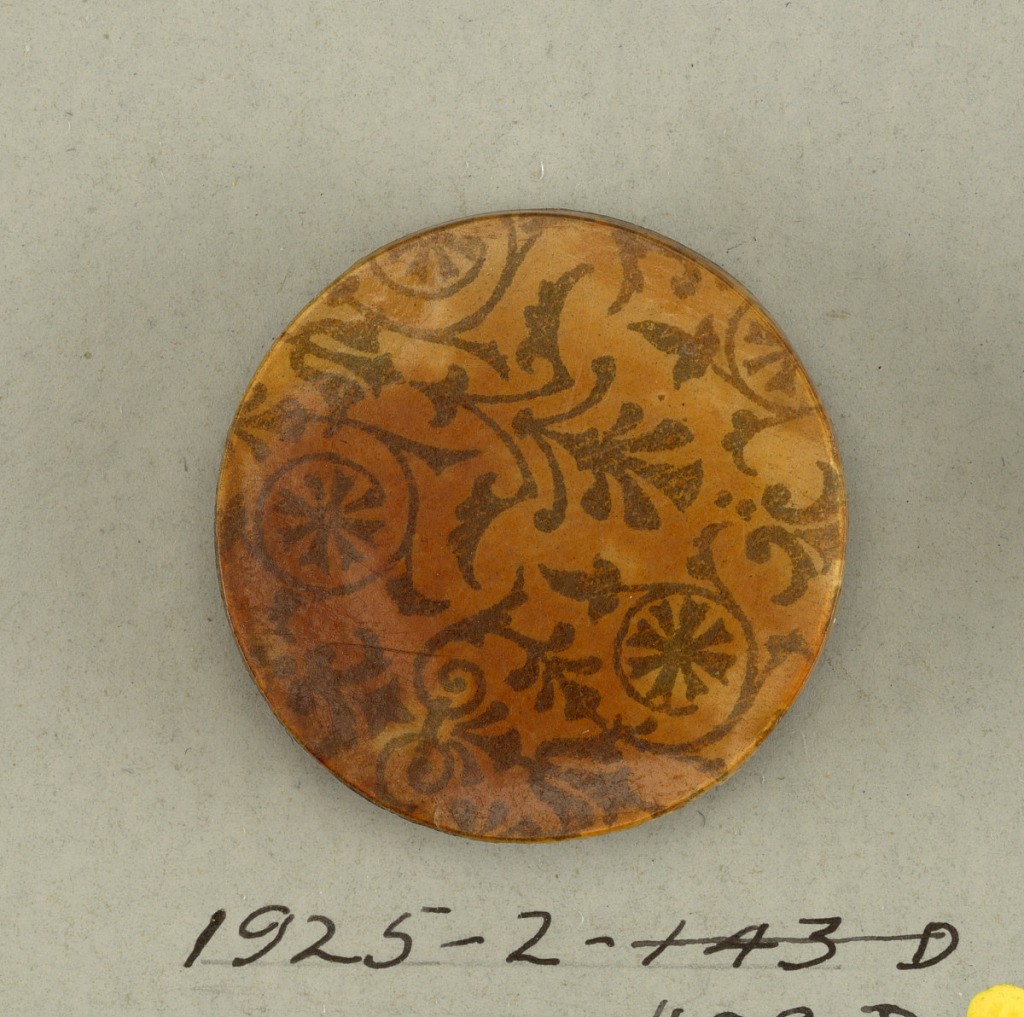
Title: Button
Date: late 19th century
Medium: Wood, paper and brass
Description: Component -d is on card 50